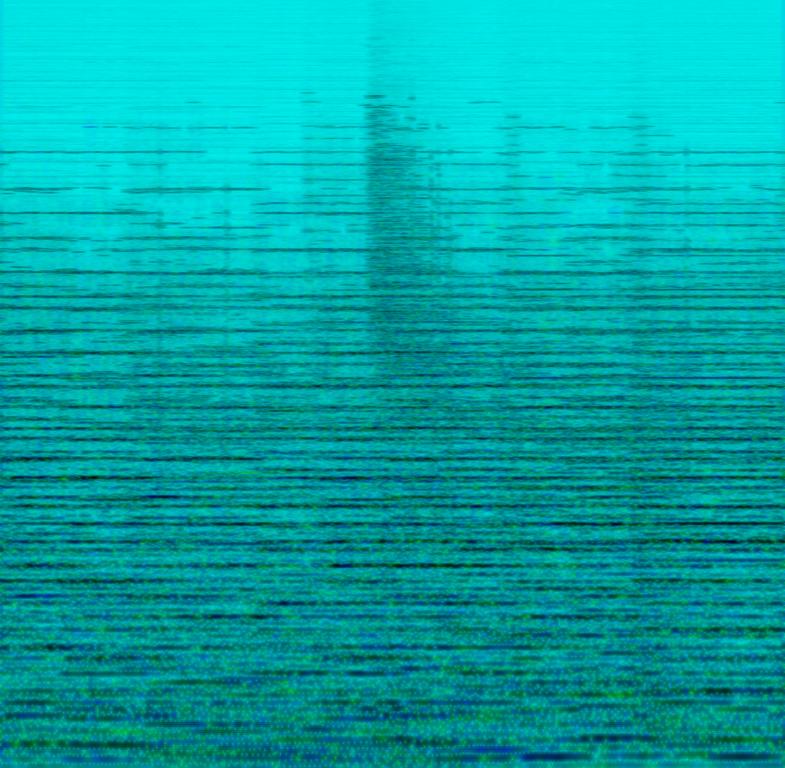
The low quality recording features a huge church organ chord progression, followed by shimmering cymbals, played in a huge reverberant space - most likely a church. It sounds epic and powerful.